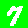
Digit: 7